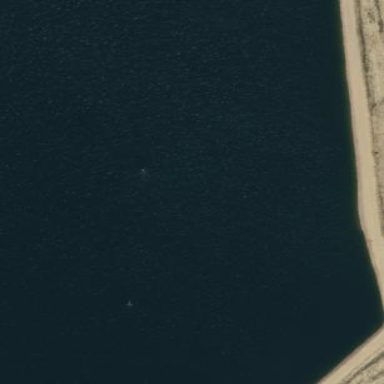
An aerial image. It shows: Reservoir of water.